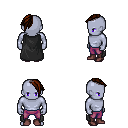
a pixel art fantasy rpg character, male body template, dark elf, purple skin, black cape, magenta pants, brown long mohawk hairstyle, maroon shoes, four views (front, back, left, right), 2x2 character sprite sheet, small pixel art, hard edges, no anti-aliasing